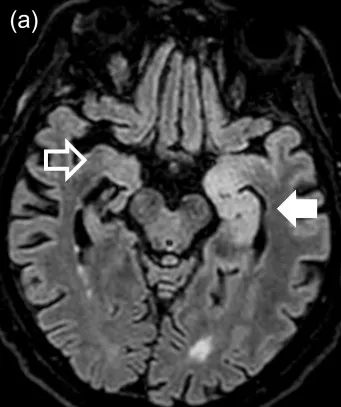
MRI images (FLAIR, 3 T) of the brain showing pre-PLEX treatment situation. Transverse section.
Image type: radiology (mri)